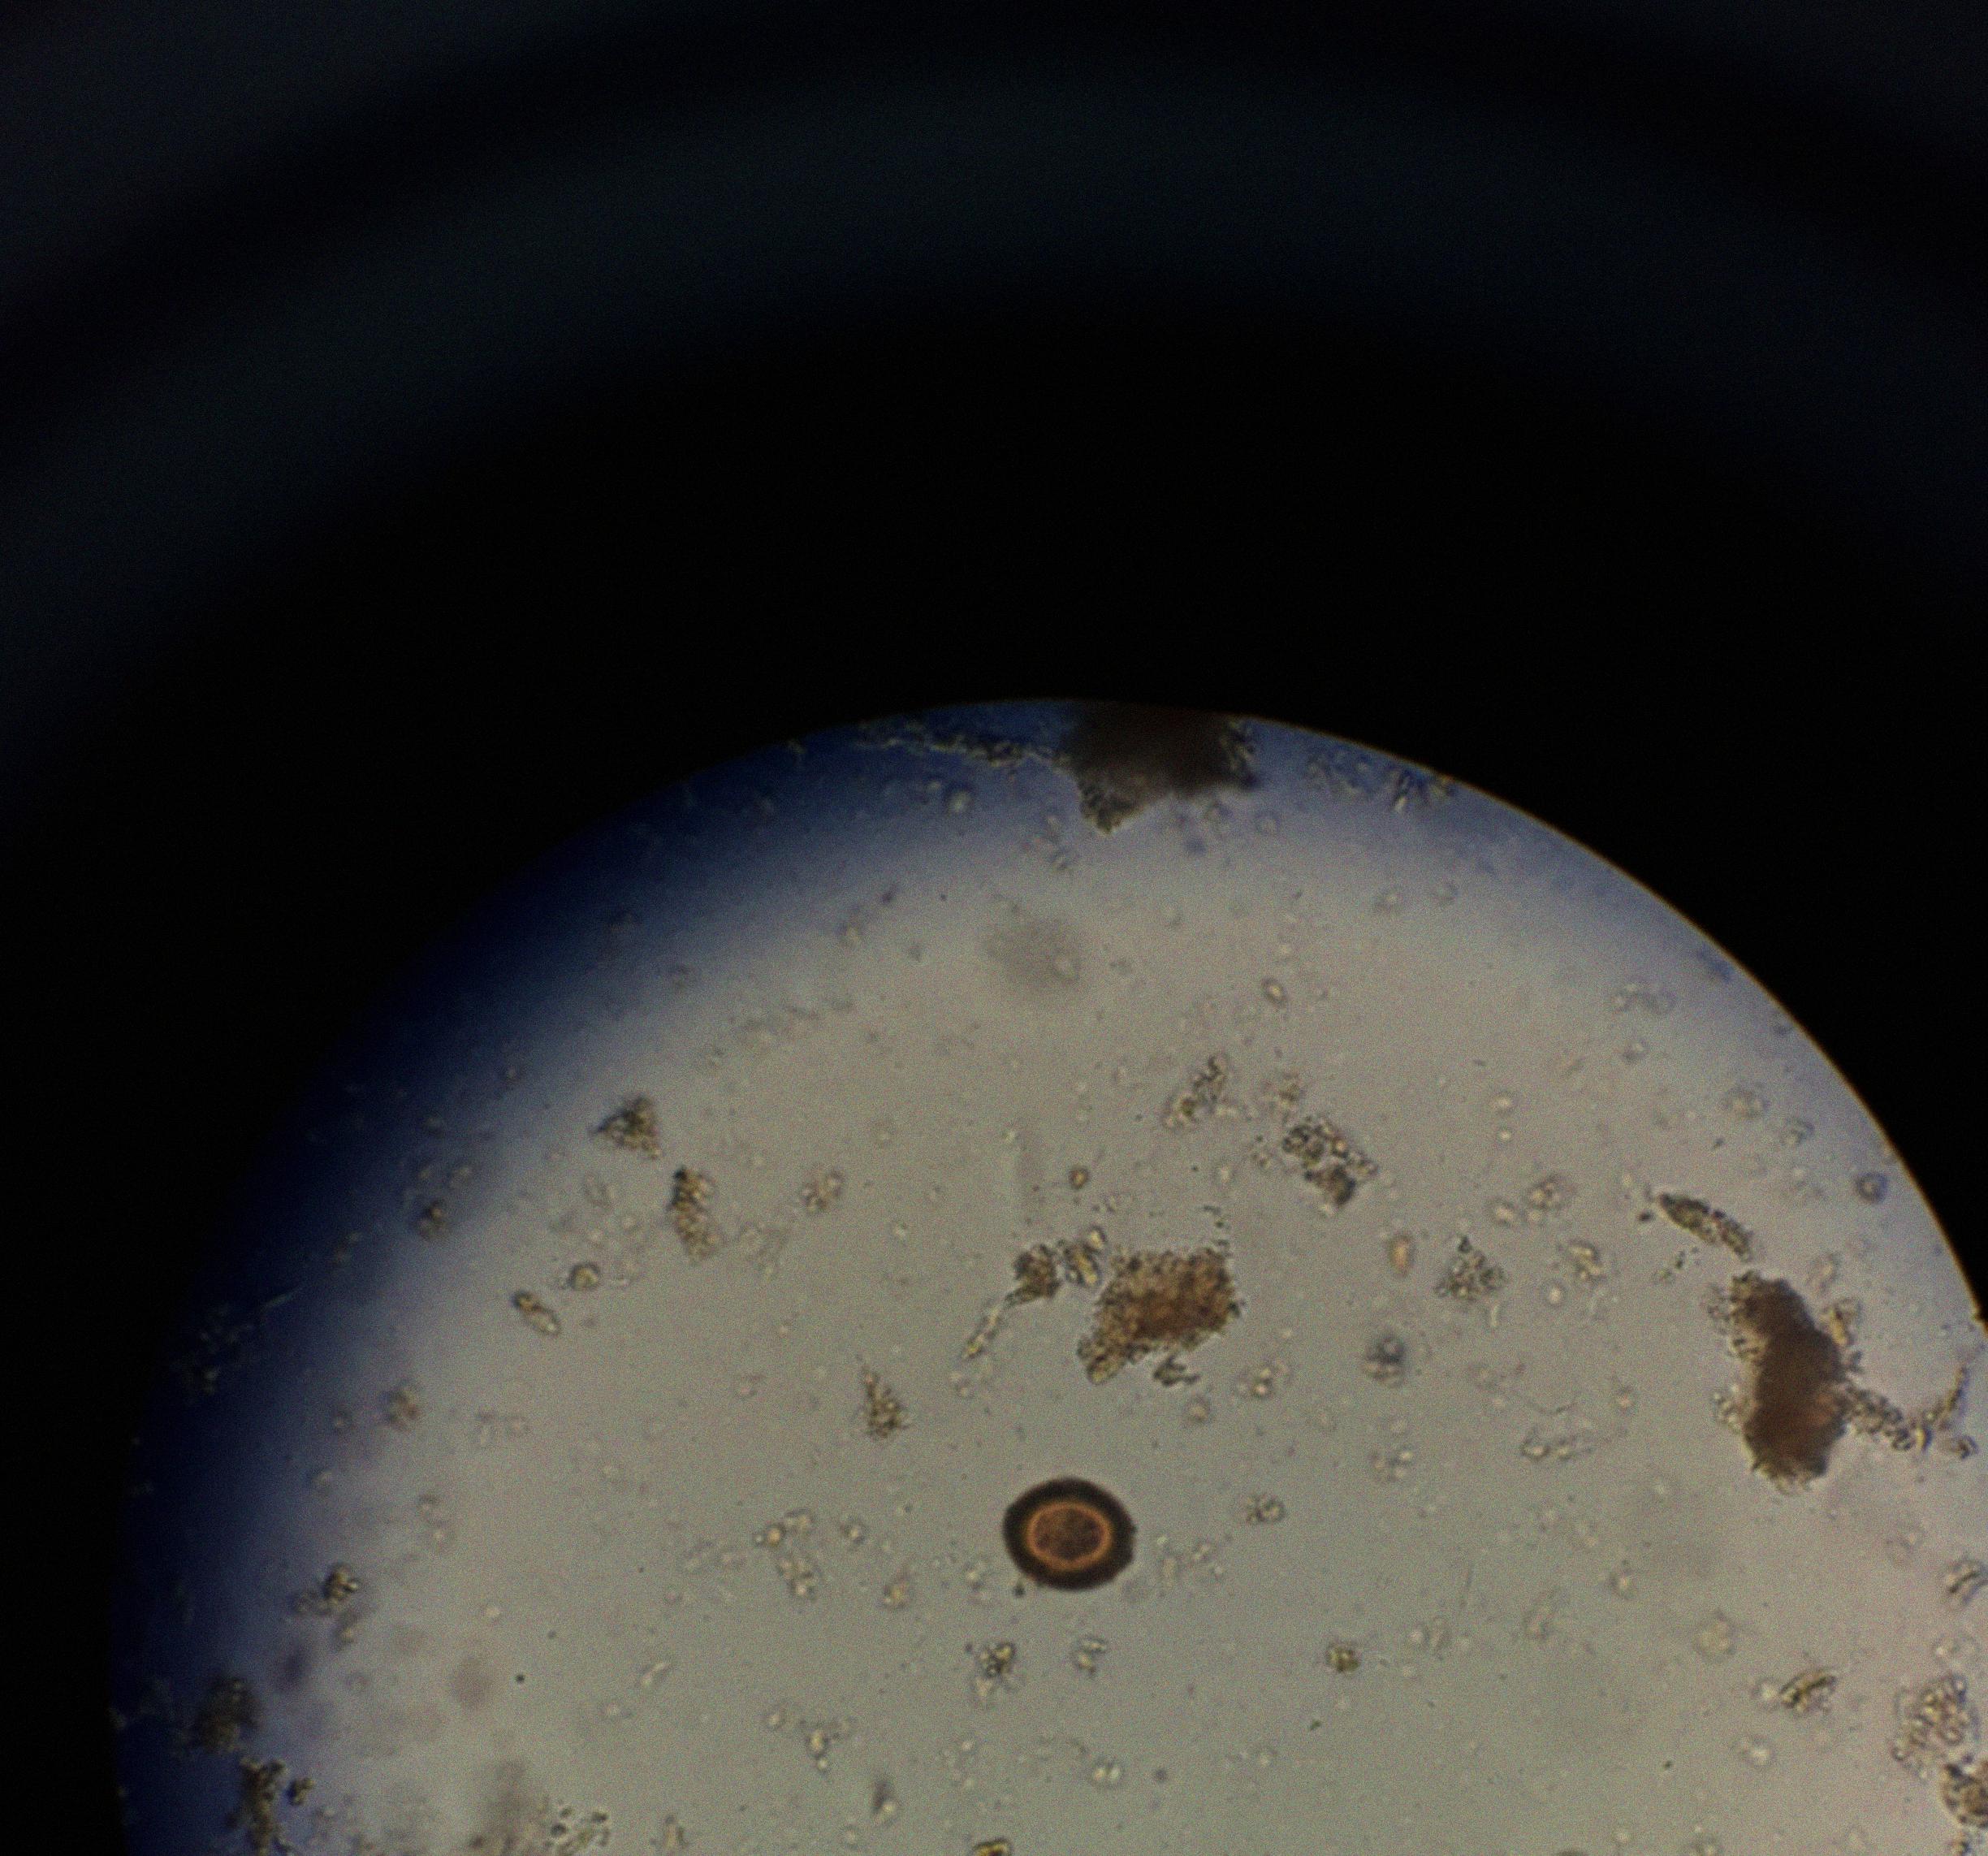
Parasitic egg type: Taenia spp. egg